Field crop: tomato
Growth stage: 1
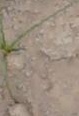
Species: cyperus